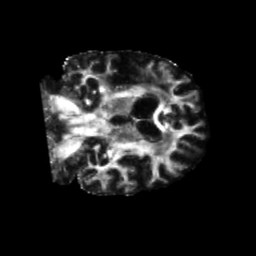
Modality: FA
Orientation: coronal
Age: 75
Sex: male
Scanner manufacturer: siemens
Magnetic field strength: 3 T
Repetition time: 5.25 s
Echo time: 0.08 s